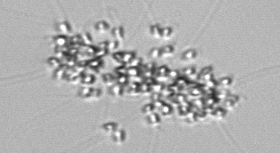
Label: Chaetoceros_didymus_TAG_external_flagellate